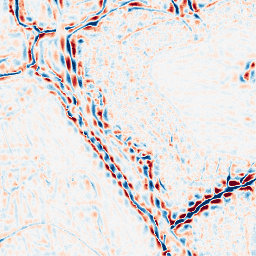
Category: wavelet
Decomposition family: wavelet_biorthogonal
Decomposition parameters: wavelet: bior3.5
level: 3
Upsampling method: cubic_catmull_rom
Upsampling parameters: scale: 2
Upsampling scale: 2